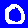
Digit: 0